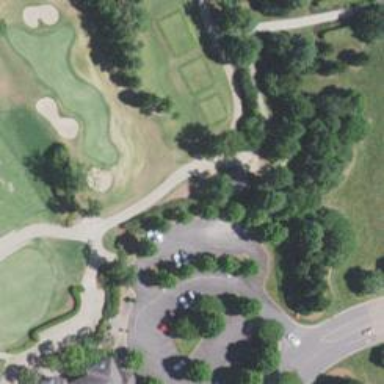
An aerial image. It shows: Service road used as golf cart path.